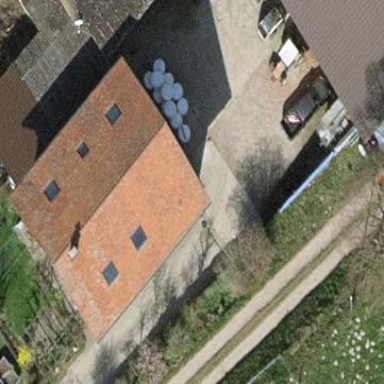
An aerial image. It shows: Farm building.